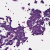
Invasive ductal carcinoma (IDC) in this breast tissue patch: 1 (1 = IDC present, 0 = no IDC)